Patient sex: F
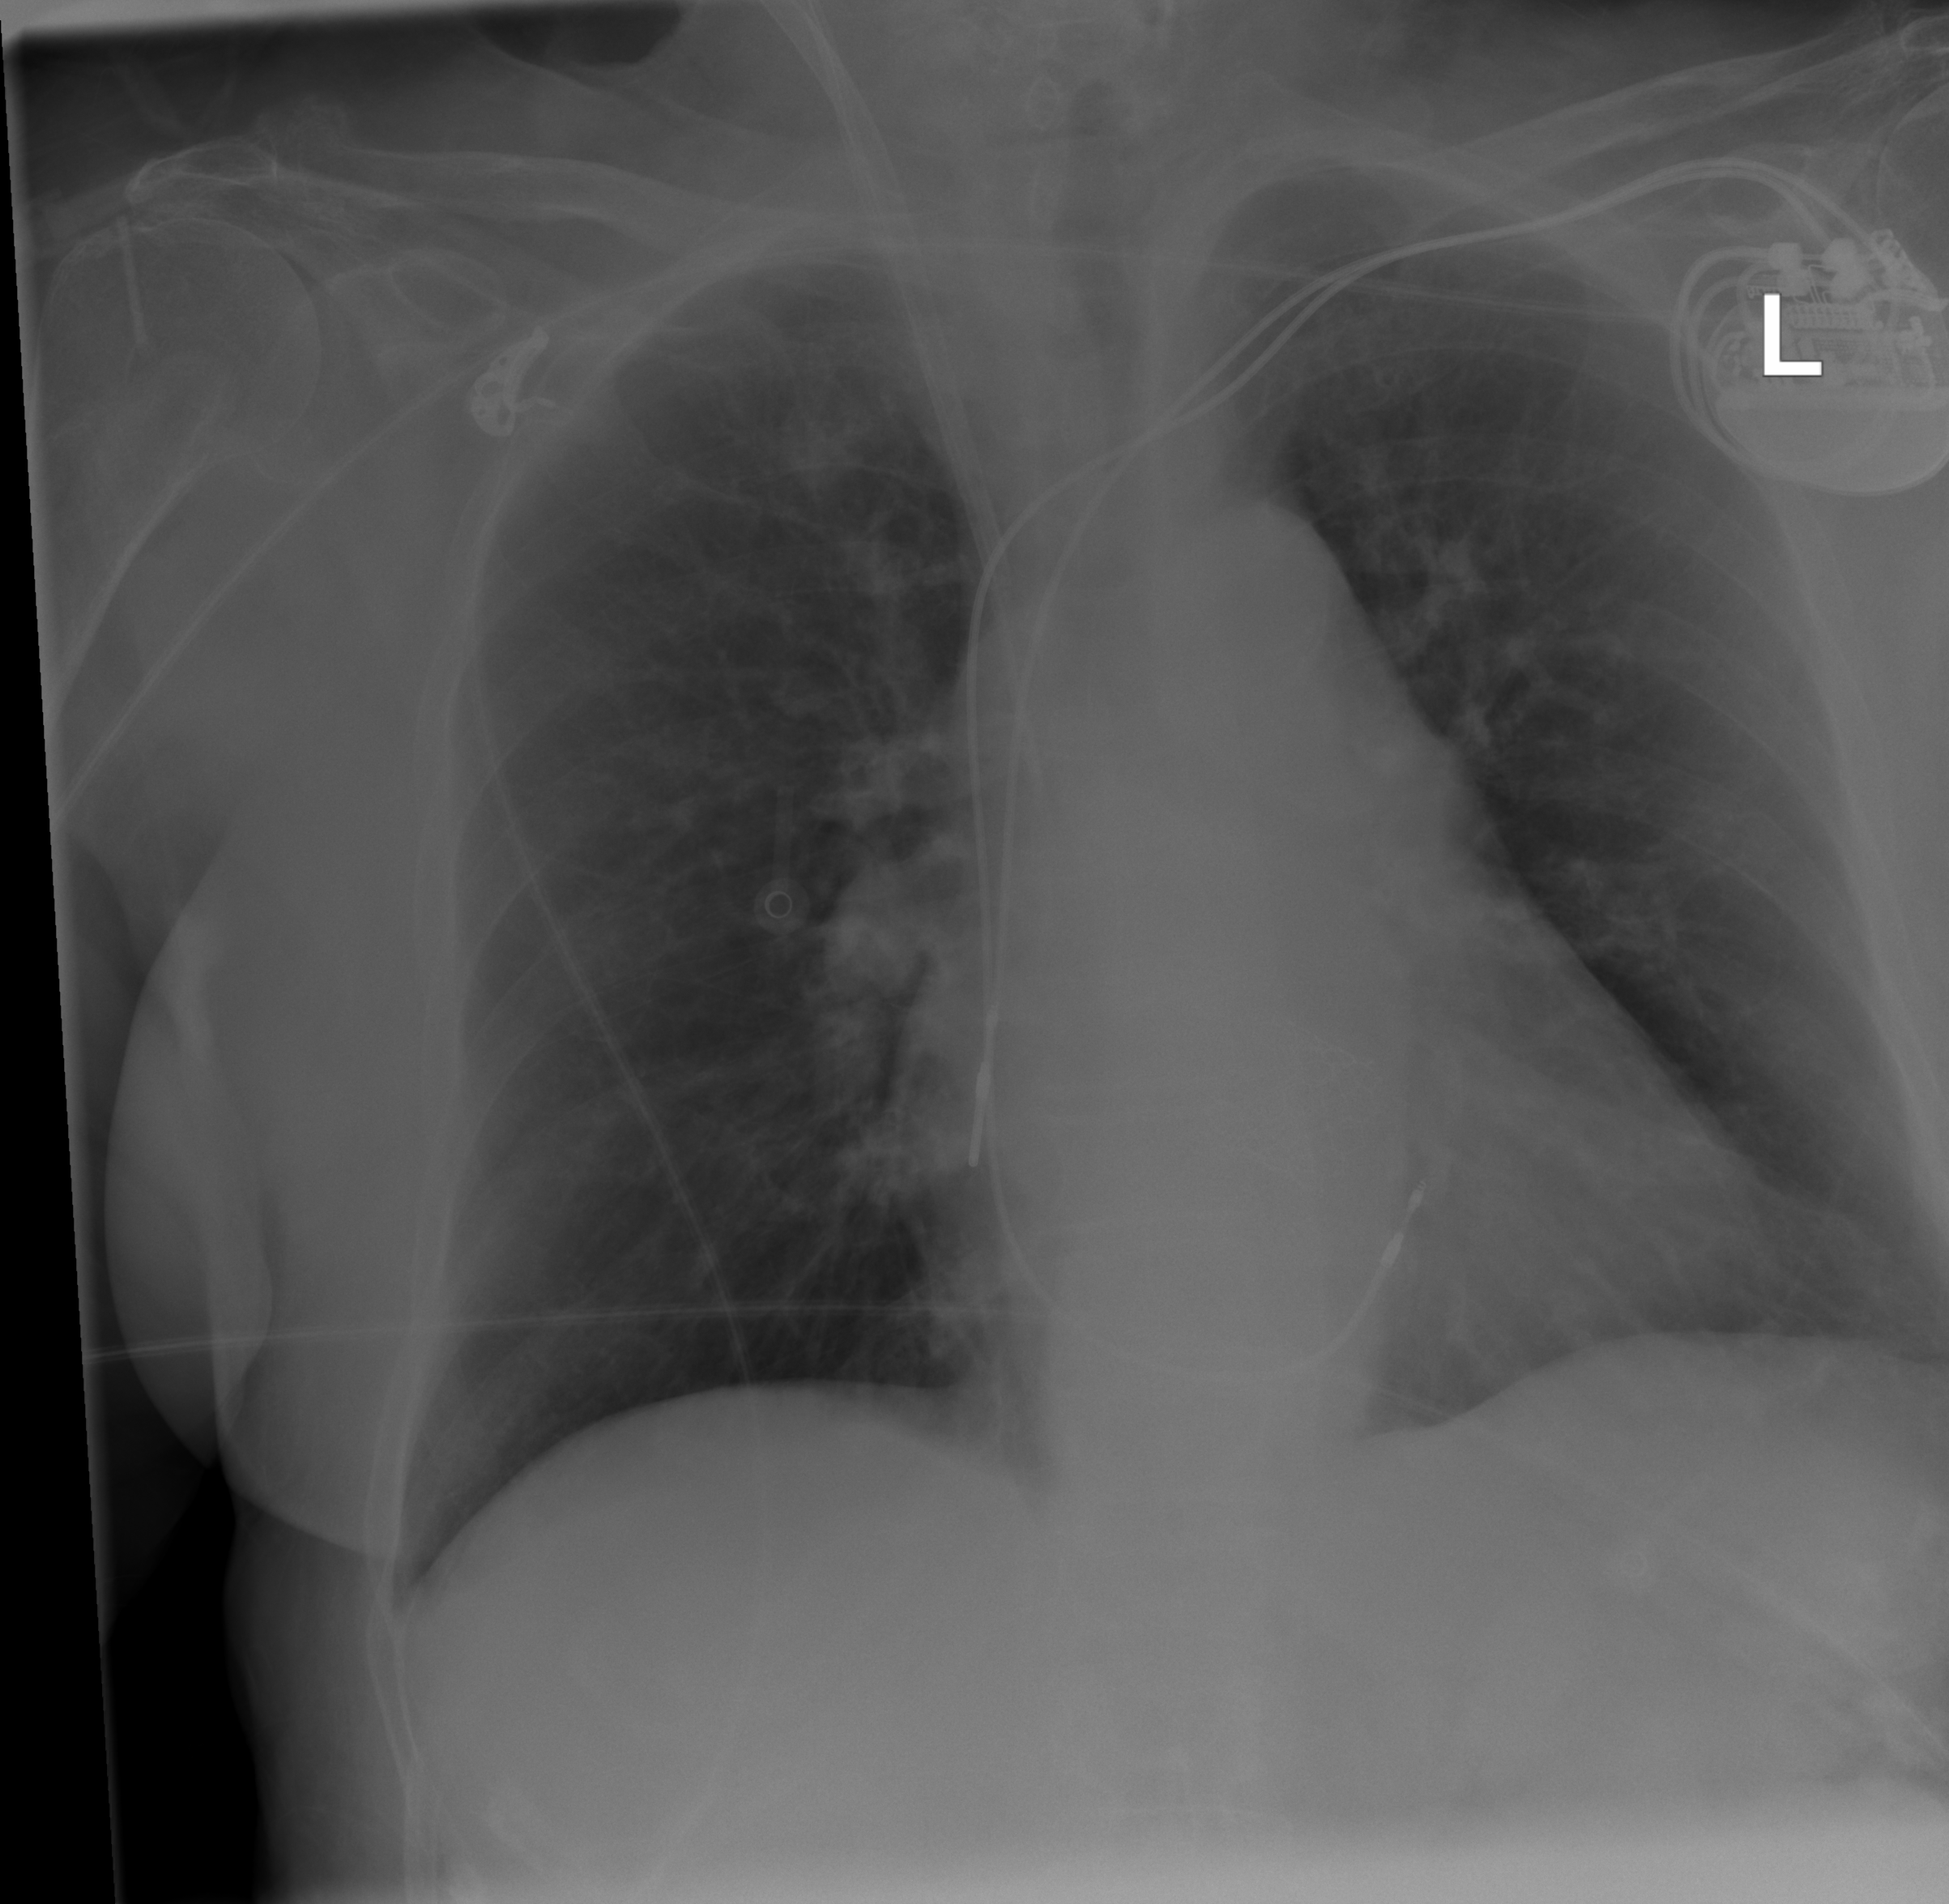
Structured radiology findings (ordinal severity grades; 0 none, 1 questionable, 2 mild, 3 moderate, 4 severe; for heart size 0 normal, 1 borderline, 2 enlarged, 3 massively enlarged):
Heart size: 0
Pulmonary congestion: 0
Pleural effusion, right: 0
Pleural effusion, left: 0
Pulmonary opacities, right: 0
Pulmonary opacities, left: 0
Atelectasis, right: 1
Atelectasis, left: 1